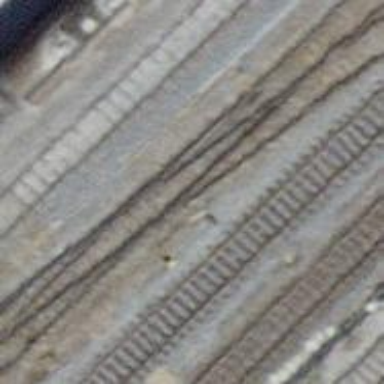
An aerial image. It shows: Railway switch.